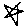
Label: star